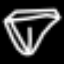
Label: diamond